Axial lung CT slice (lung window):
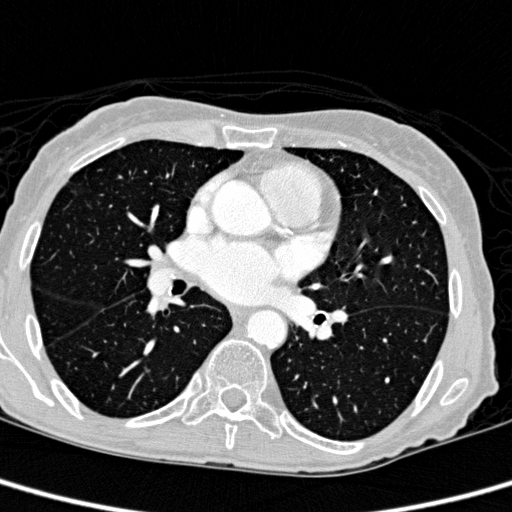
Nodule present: no